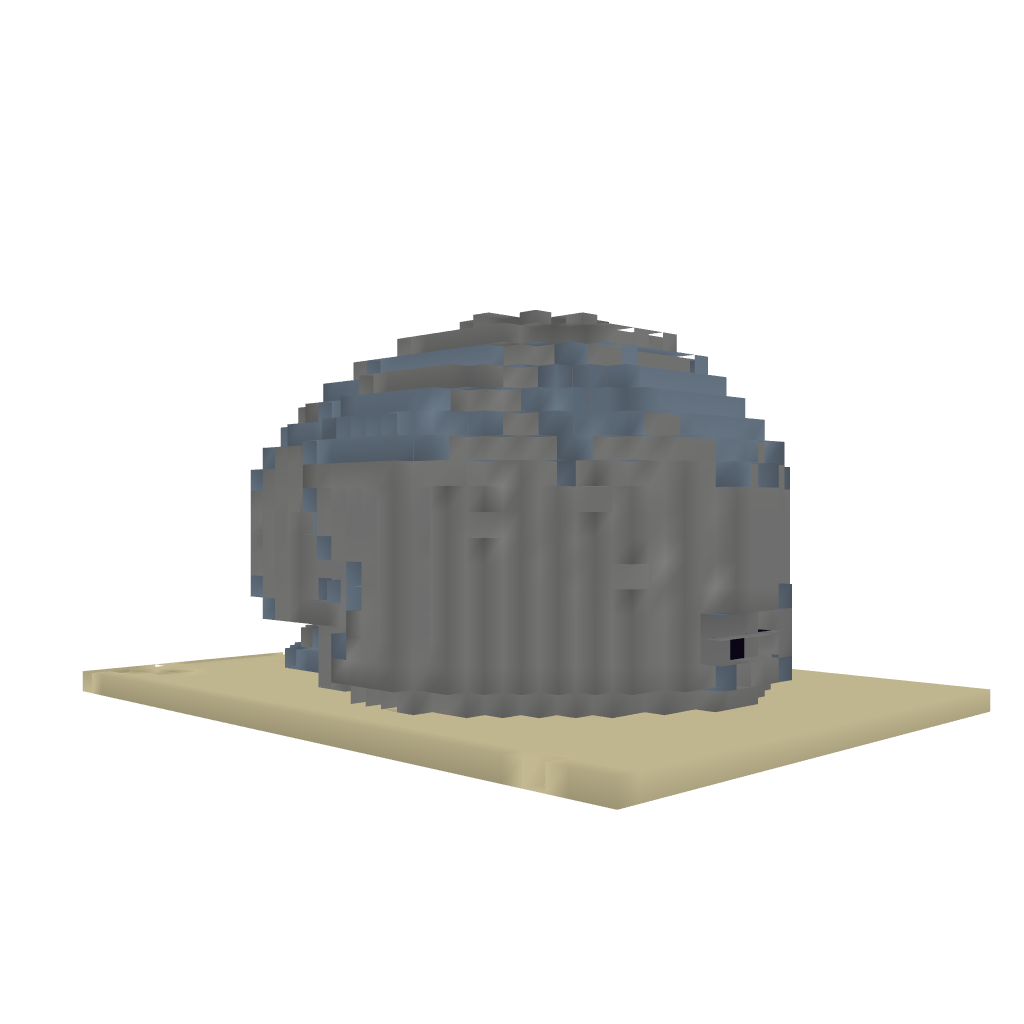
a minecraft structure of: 3d skull house